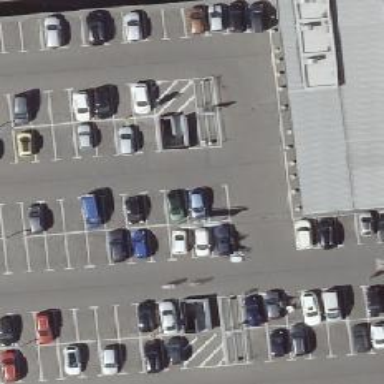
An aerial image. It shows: Asphalt parking aisle road for service vehicles.